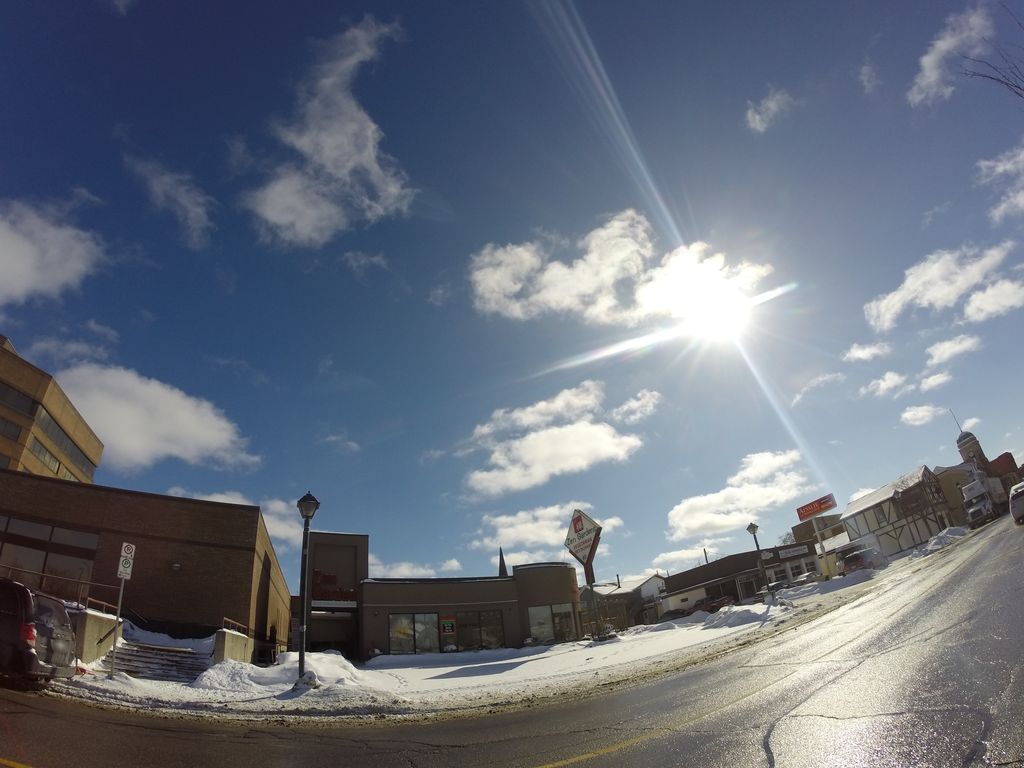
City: kitchener-waterloo